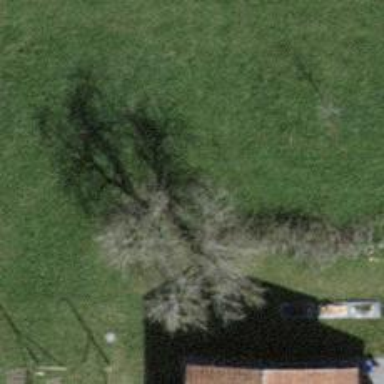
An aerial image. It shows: Single tag "natural: tree."